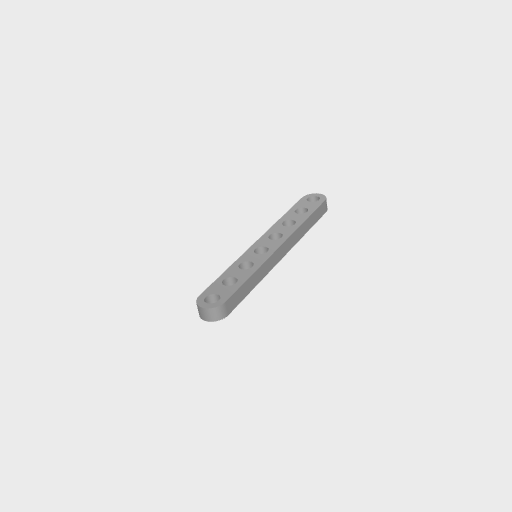
Part: FlatBeam8H